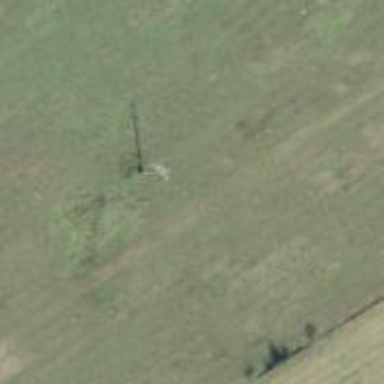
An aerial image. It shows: Power pole.